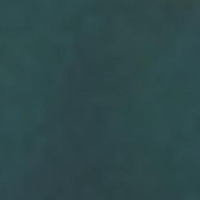
EUNIS habitat code: 14
Species observed at this site:
Podiceps cristatus
Milvus migrans